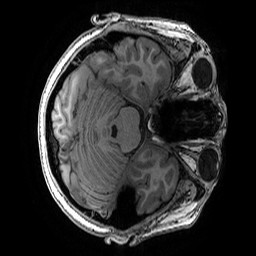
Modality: T1w
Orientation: axial
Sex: female
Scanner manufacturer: ge
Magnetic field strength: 3 T
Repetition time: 0.007664 s
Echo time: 0.00342 s